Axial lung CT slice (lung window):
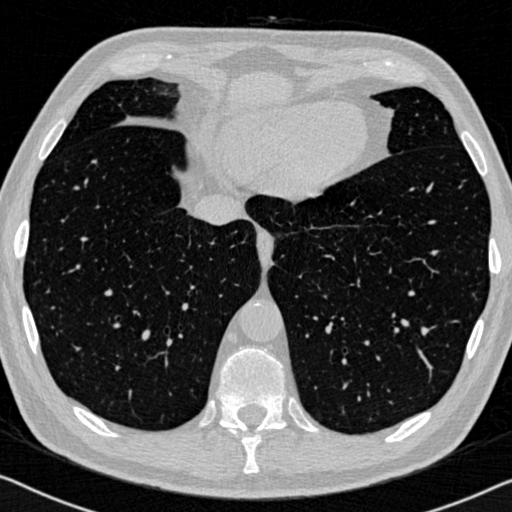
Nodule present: no